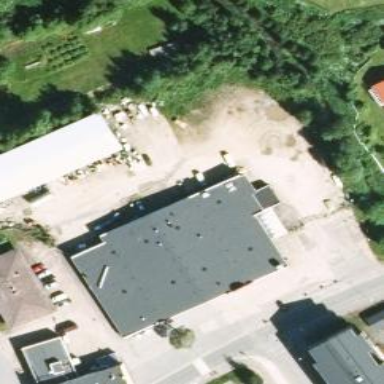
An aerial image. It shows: Supermarket building.